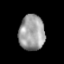
Tissue: lung
Cell type: Epithelial cells
Senescence score: 0.1928
Nuclear area (px): 896
Mean DAPI intensity: 158.065